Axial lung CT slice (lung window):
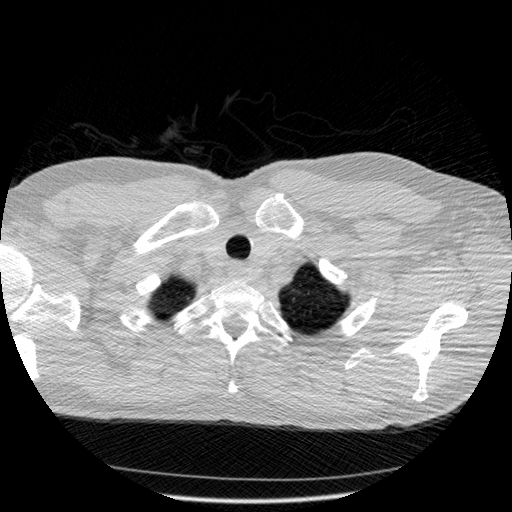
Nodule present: no